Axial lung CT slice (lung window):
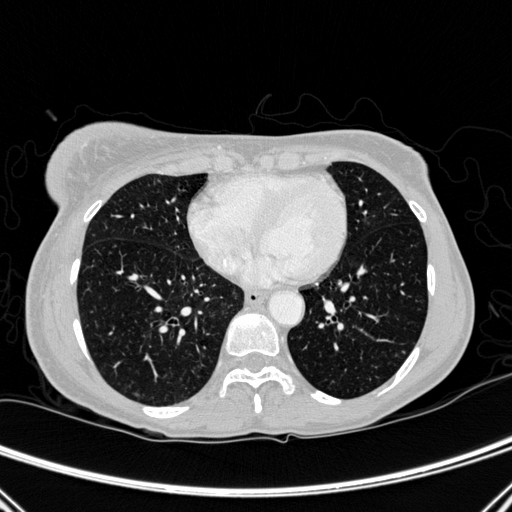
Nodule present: no